Question: hexbin already has an option to create a regression line, which is 'type="r"'.
Unfortunately, it seems like you can't make the regression line thicker or change the color, that's why you can't see the line well. That's why I have to create one myself.
My question is, how I can plot a selfmade regression line with hexbinplot, so it lays at the same place like the regression line of hexbinplot, which I get with type="r"?
'''
library(hexbin)
hexbinplot(TS.GW.fieldmean.zoo$GW.2~TS.MW.fldmean.1000.zoo$MW.fldm.2, main = "Scatterplot: Tagliches Mittel",
xlab="name1 [m/s]",ylab="name2 [m/s]",style="nested.centroids", type="r")
hbin <- hexbin(TS.GW.fieldmean.zoo$GW.2,TS.MW.fldmean.1000.zoo$MW.fldm.2)
hvp <- hexViewport(hbin)
reg <- lm(TS.GW.fieldmean.zoo$GW.2~TS.MW.fldmean.1000.zoo$MW.fldm.2)
hexVP.abline(hvp,reg$coefficients[1], reg$coefficients[2], col = "red", lty = 1, lwd = 2)
'''
Here is the plot of the selfmade regression line in red and the black line, I get while using type="r":

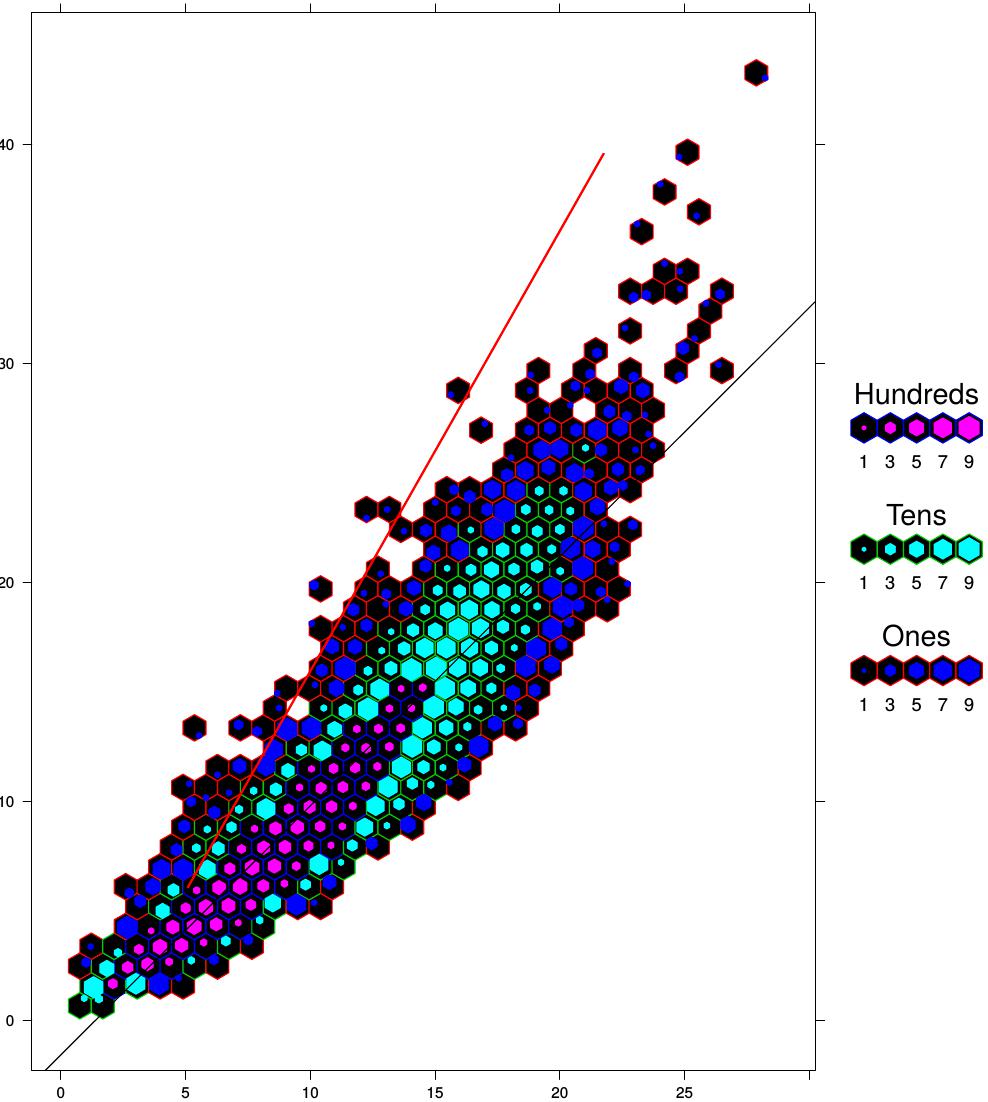
Answer: Found the answer myself. It's so easy:
'''
hexbinplot(yy~xx, main = "(text) Scatterplot: text",
xlab="wind",ylab="other wind",style="nested.centroids", type=c("r"), col.line = "yourcolor", lwd="3")
'''